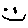
Label: smiley face